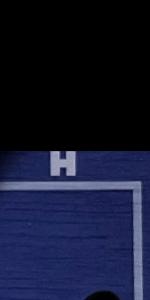
Label: Empty